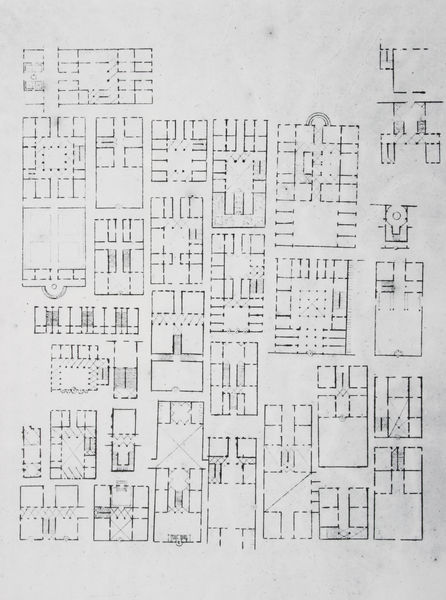
Titel: Grundriss-Studien nach J.N.I. Durand
Künstler: Friedrich von Gärtner
Standort: München
Institution: Architekturmuseum der Technischen Universität
Schlagwörter: weiß, stadt, fenster, grau, raum, schwarz, skizze, straße, säulen, zeichnung, zimmer, gebäude, haus, architektur, häuser, kirche, decke, blatt, brunnen, papier, umrisse, bogen, perspektive, türen, moderne, formen, grafik, graphik, klein, linien, hof, vogelperspektive, treppe, striche, rechtecke, straßen, eingang, gewölbe, eckig, kloster, kreuz, form, schraffur, grafisch, schwarzweiß, kreise, räume, entwurf, kathedrale, studien, ecken, quadrate, geometrisch, kreuzrippen, kreuze, antik, apsis, zentral, konstruktion, rechteckig, chor, diagonale, plan, tempel, entwürfe, skizzen, geometrie, viereck, vierecke, bau, umrisslinien, höfe, quadratisch, riss, grundriss, zeichnungen, architekturzeichnung, maßstab, zeichung, appartement, archäologie, vergleich, apsiden, lageplan, durchgänge, grundrisse, planung, stadtplan, klosteranlage, technische zeichnung, renaisance, grundrisszeichnung, kizzen, schwarz+, kageplan, vorratsraum, höäuser